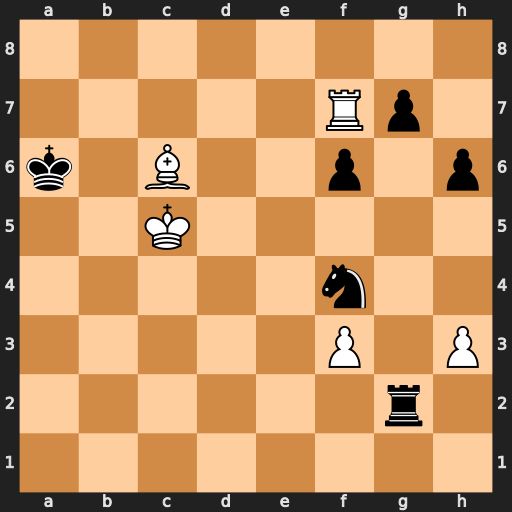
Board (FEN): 8/5Rp1/k1B2p1p/2K5/5n2/5P1P/6r1/8
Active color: w
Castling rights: -
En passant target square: -
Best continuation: Bb5+ Ka5 Ra7#